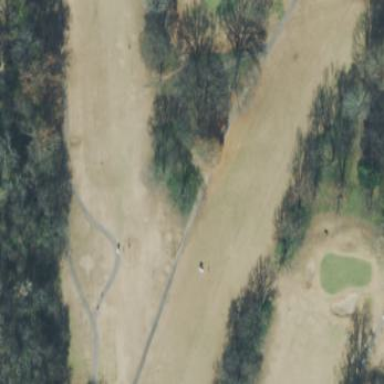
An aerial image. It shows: Scenic golf fairway.